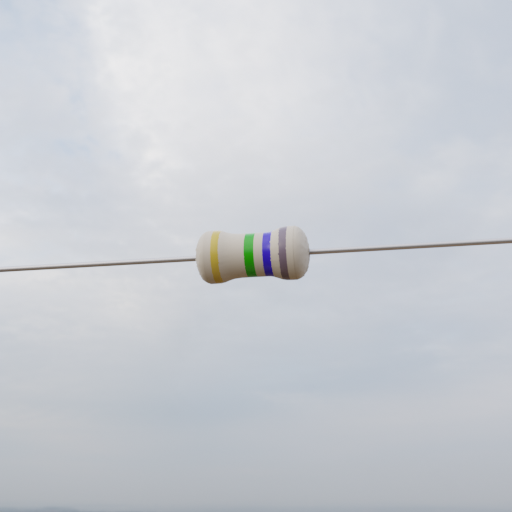
Resistor colour bands (in order): gold, green, blue, gray